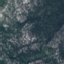
Land use / land cover: HerbaceousVegetation